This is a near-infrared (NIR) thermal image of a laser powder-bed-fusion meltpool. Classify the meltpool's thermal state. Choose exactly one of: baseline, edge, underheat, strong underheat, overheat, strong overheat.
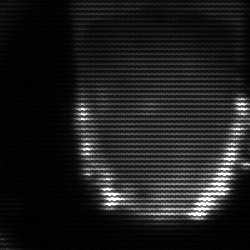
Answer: baseline